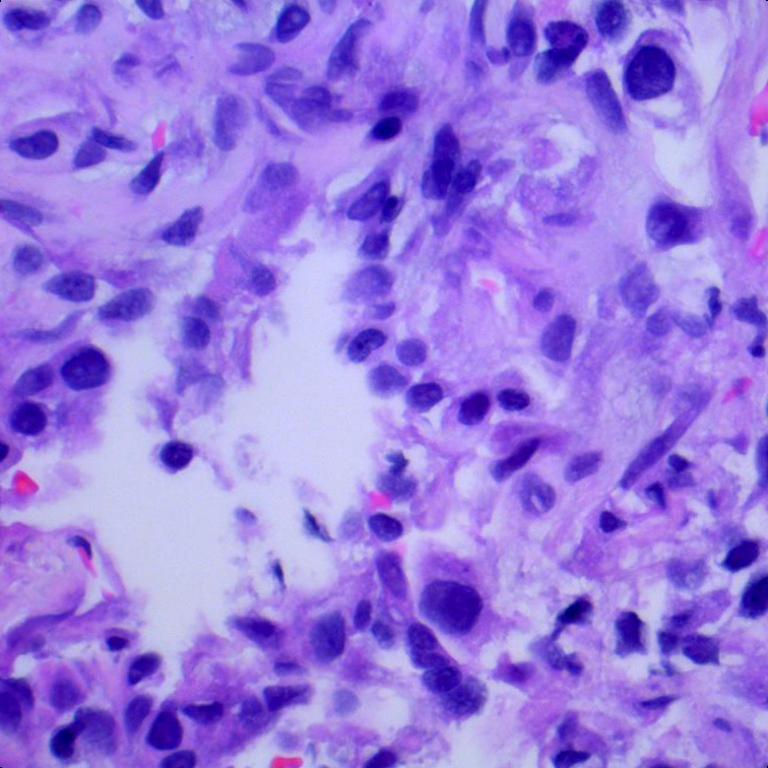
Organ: lung
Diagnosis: adenocarcinomas